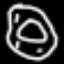
Label: donut